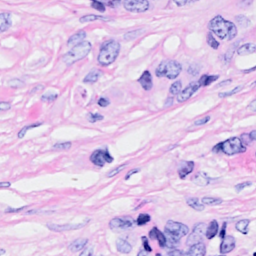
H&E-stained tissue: Breast